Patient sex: F
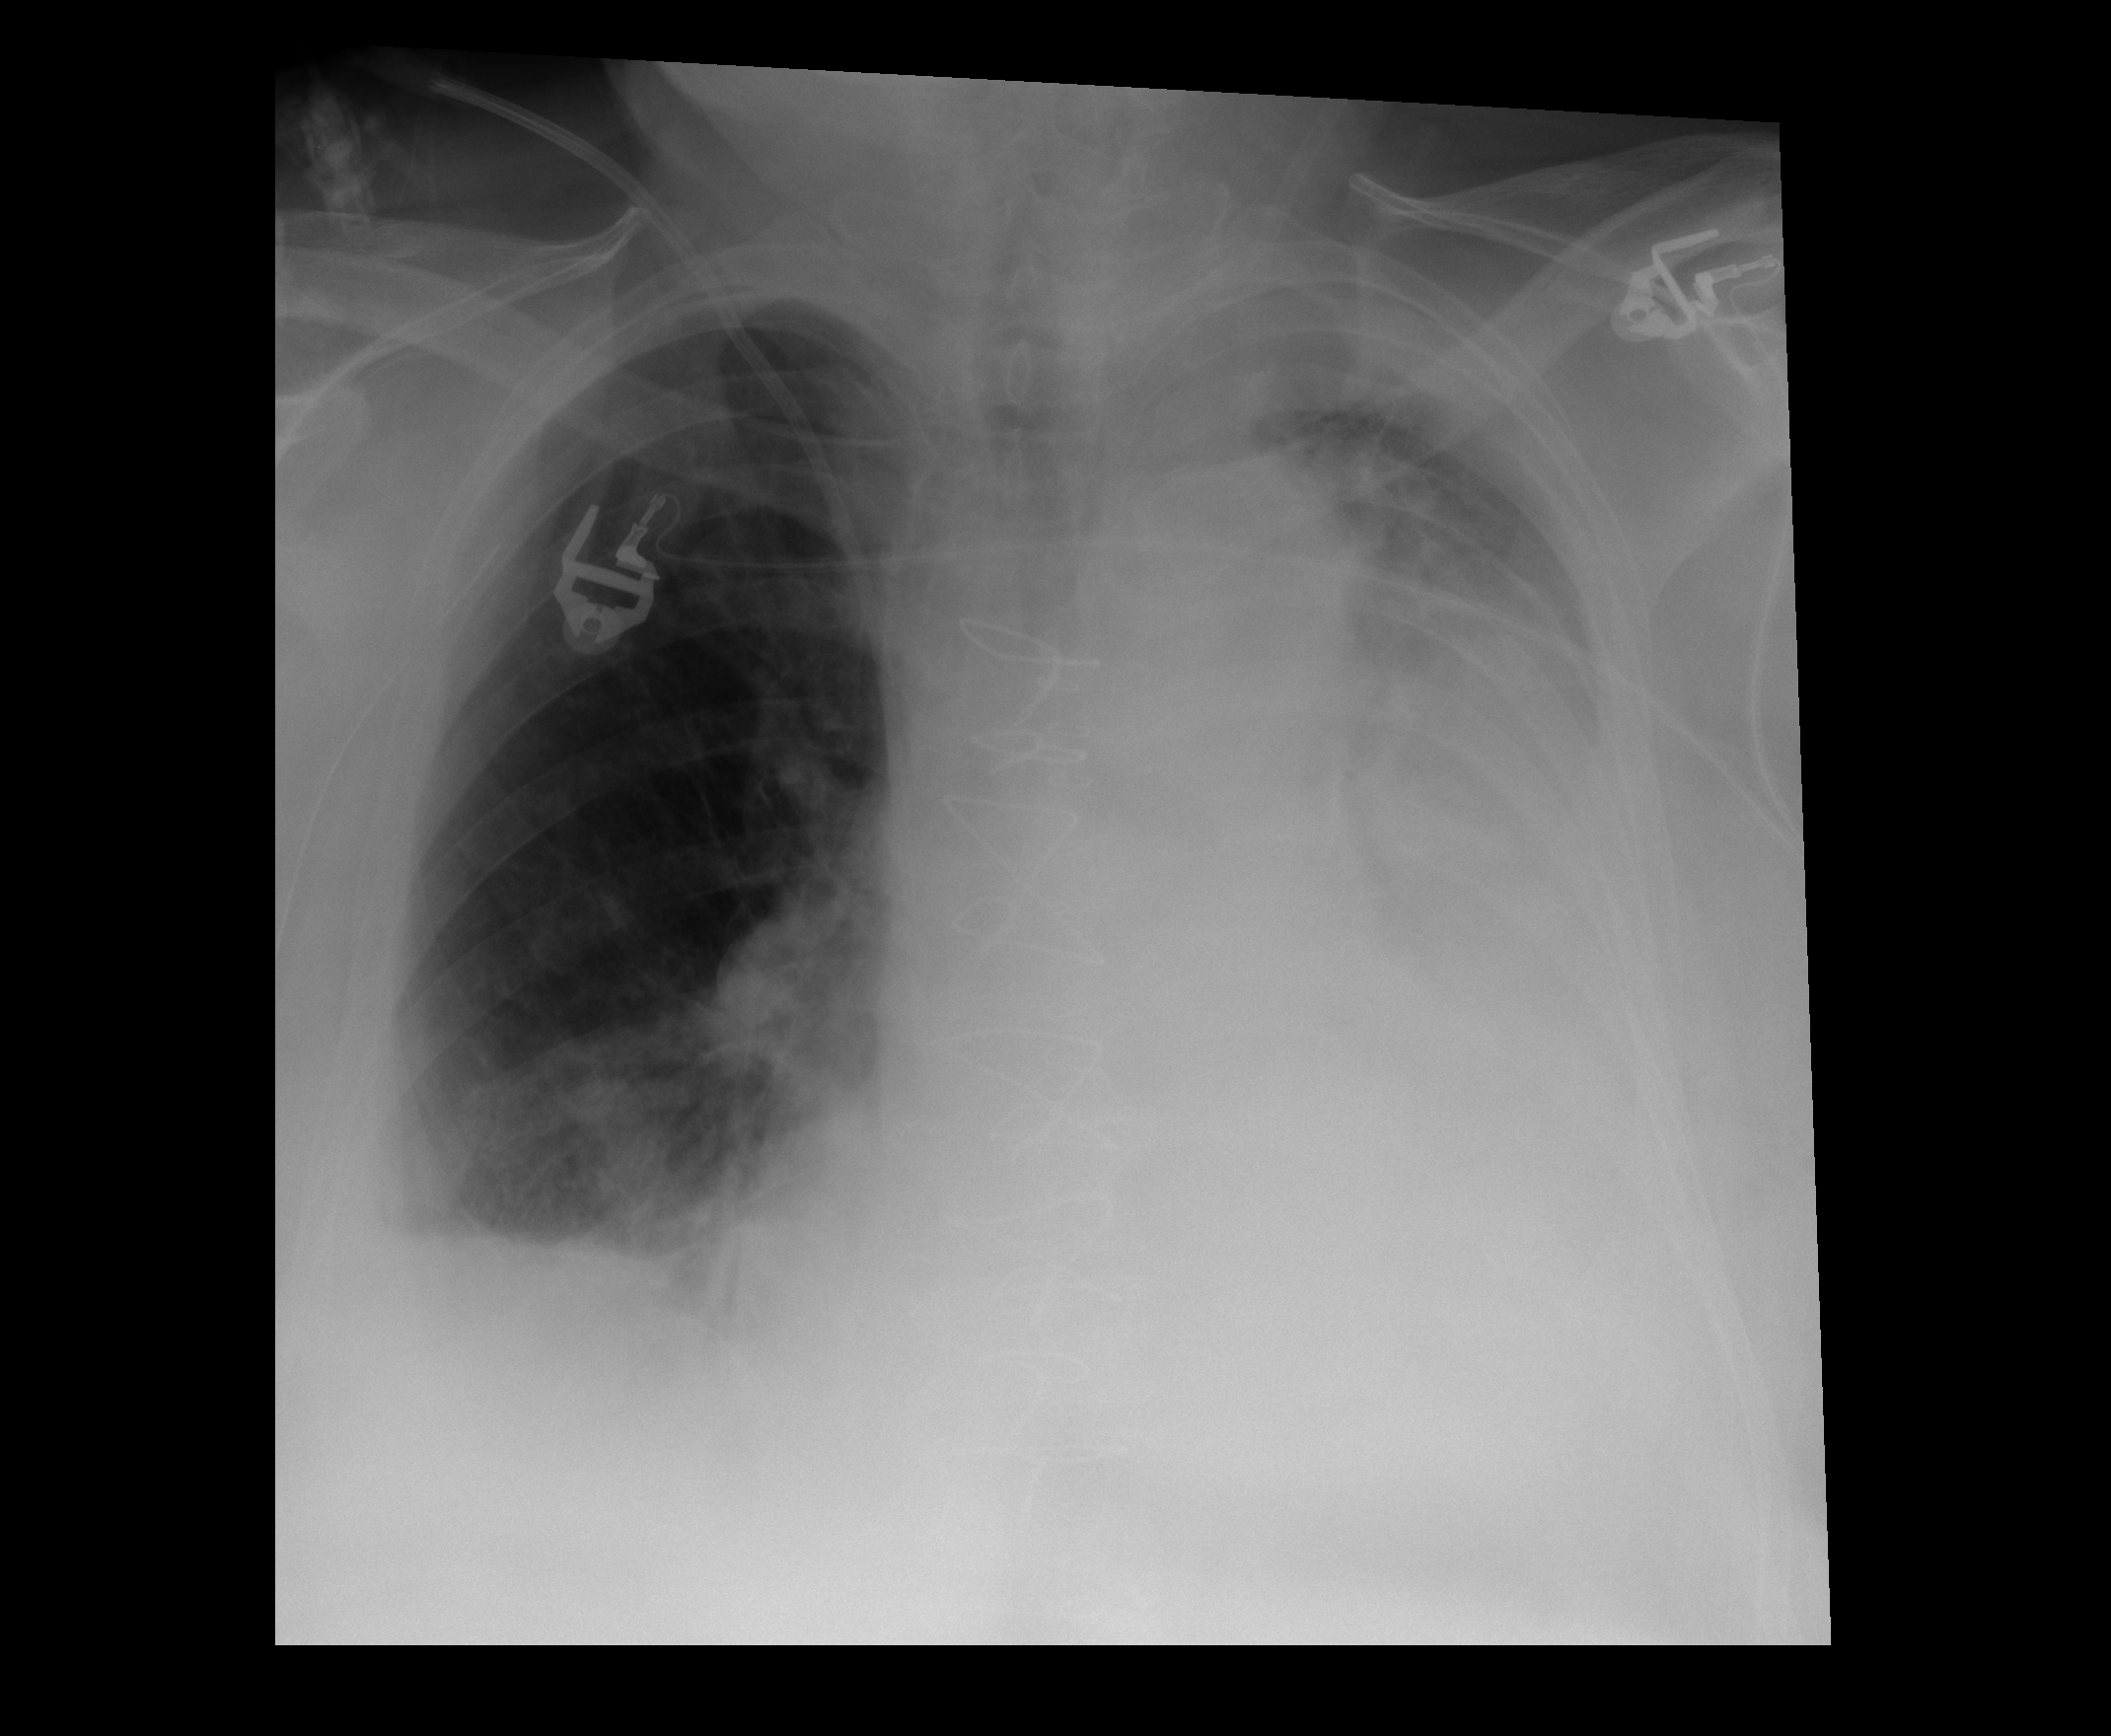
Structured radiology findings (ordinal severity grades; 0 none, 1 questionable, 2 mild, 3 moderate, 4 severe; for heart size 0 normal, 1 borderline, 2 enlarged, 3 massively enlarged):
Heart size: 2
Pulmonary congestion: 2
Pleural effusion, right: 2
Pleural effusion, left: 4
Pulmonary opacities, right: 0
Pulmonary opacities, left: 1
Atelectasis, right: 2
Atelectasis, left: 4